Question: I need to know the number of rows, which have specific value ("DE" or "CH" or "AT") in a specific column (column "C")
At the Moment I'm working with a for-loop, this works, but the problem is, that my program needs nearly 10 minutes to get through the 40k rows of my excel sheet
Is there a way to get this information faster?
EDIT:
I have the Problem now, that I have 3 Threads which work with the same Excelsheet, it's no Problem, when I wait for the "//MessageBox.Show("Es gibt " + Convert.ToString(count) + " Vertrage fur " + searchword + "!");" for all threads and click OK when all of them are ready.
When I don't wait for it, I get 2 prompts from Excel(picture below) and the Programm crashes.
As I see it, when the first thread is ready, it closes the excelsheet and App and the other threads have problems with that or something?
When the Programm Crashes it says "Exception from HRESULT: 0x800AC472" (commented)
Any idea?
Next Question is: To get information from the Thread to the main Form, I use a .txt file, is there any good way to get information back to the main Form or let the threads communicate with each other? This conclusion is not really good :/

'''
class RowCheckThread
{
public RowCheckThread()
{
}
public void asdf()
{
string localrow = row;
string localsearchword = searchword;
string localfile = file;
Excel.Application ExcelApp = new Excel.Application();
Excel.Workbook ExcelWorkBook = ExcelApp.Workbooks.Open(localfile);
Excel.Sheets ExcelSheets = ExcelWorkBook.Worksheets;
Excel.Worksheet Sheet = (Excel.Worksheet)ExcelWorkBook.Worksheets.get_Item(1);
Excel.Range allCellsInColumn = Sheet.get_Range(localrow + ":" + localrow);
//
Excel.Range usedCells = allCellsInColumn.Find(localsearchword, LookAt: Excel.XlLookAt.xlWhole, SearchOrder: Excel.XlSearchOrder.xlByRows, SearchDirection: Excel.XlSearchDirection.xlNext);//Sucht ersten wert mit searchwort
string firstFound = usedCells.get_Address();
Excel.Range next = allCellsInColumn.FindNext(usedCells);
string nextFound = next.get_Address();
int count = 1;
while (nextFound != firstFound)
{
next = allCellsInColumn.FindNext(next);//Exception from HRESULT: 0x800AC472
nextFound = next.get_Address();
count++;
if (KeepAlive == false)
{
ExcelWorkBook.Close();
ExcelApp.Quit();
return;
}
}
//MessageBox.Show("Es gibt " + Convert.ToString(count) + " Vertrage fur " + searchword + "!");
ExcelWorkBook.Close();
ExcelApp.Quit();
string path = System.IO.Path.GetTempPath() + "test.txt";
int wert = 0;
if(File.Exists(path))
{
StreamReader myFile = new StreamReader(path, System.Text.Encoding.Default);
wert = Convert.ToInt32(myFile.ReadToEnd());
myFile.Close();
}
wert = wert + count;
StreamWriter tempfile = new StreamWriter(path);
tempfile.Write(wert);
tempfile.Close();
}
public string row { get; set; }
public string searchword { get; set; }
public string file { get; set; }
public bool KeepAlive { get; set; }
}
'''
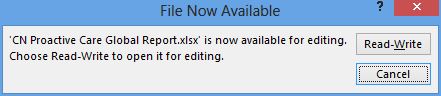
Answer: If you're automating Excel anyway, you might as well use 'WorksheetFunction.CountIf'.
Using this function, you just give the range and the match criterion.
The call will look something like this:
'''
Application.WorksheetFunction.CountIf(yourRange, "DE");
'''
I'd be surprised if this took more than a few seconds for a 40,000 cell range.
The documentation for the function is <URL>.